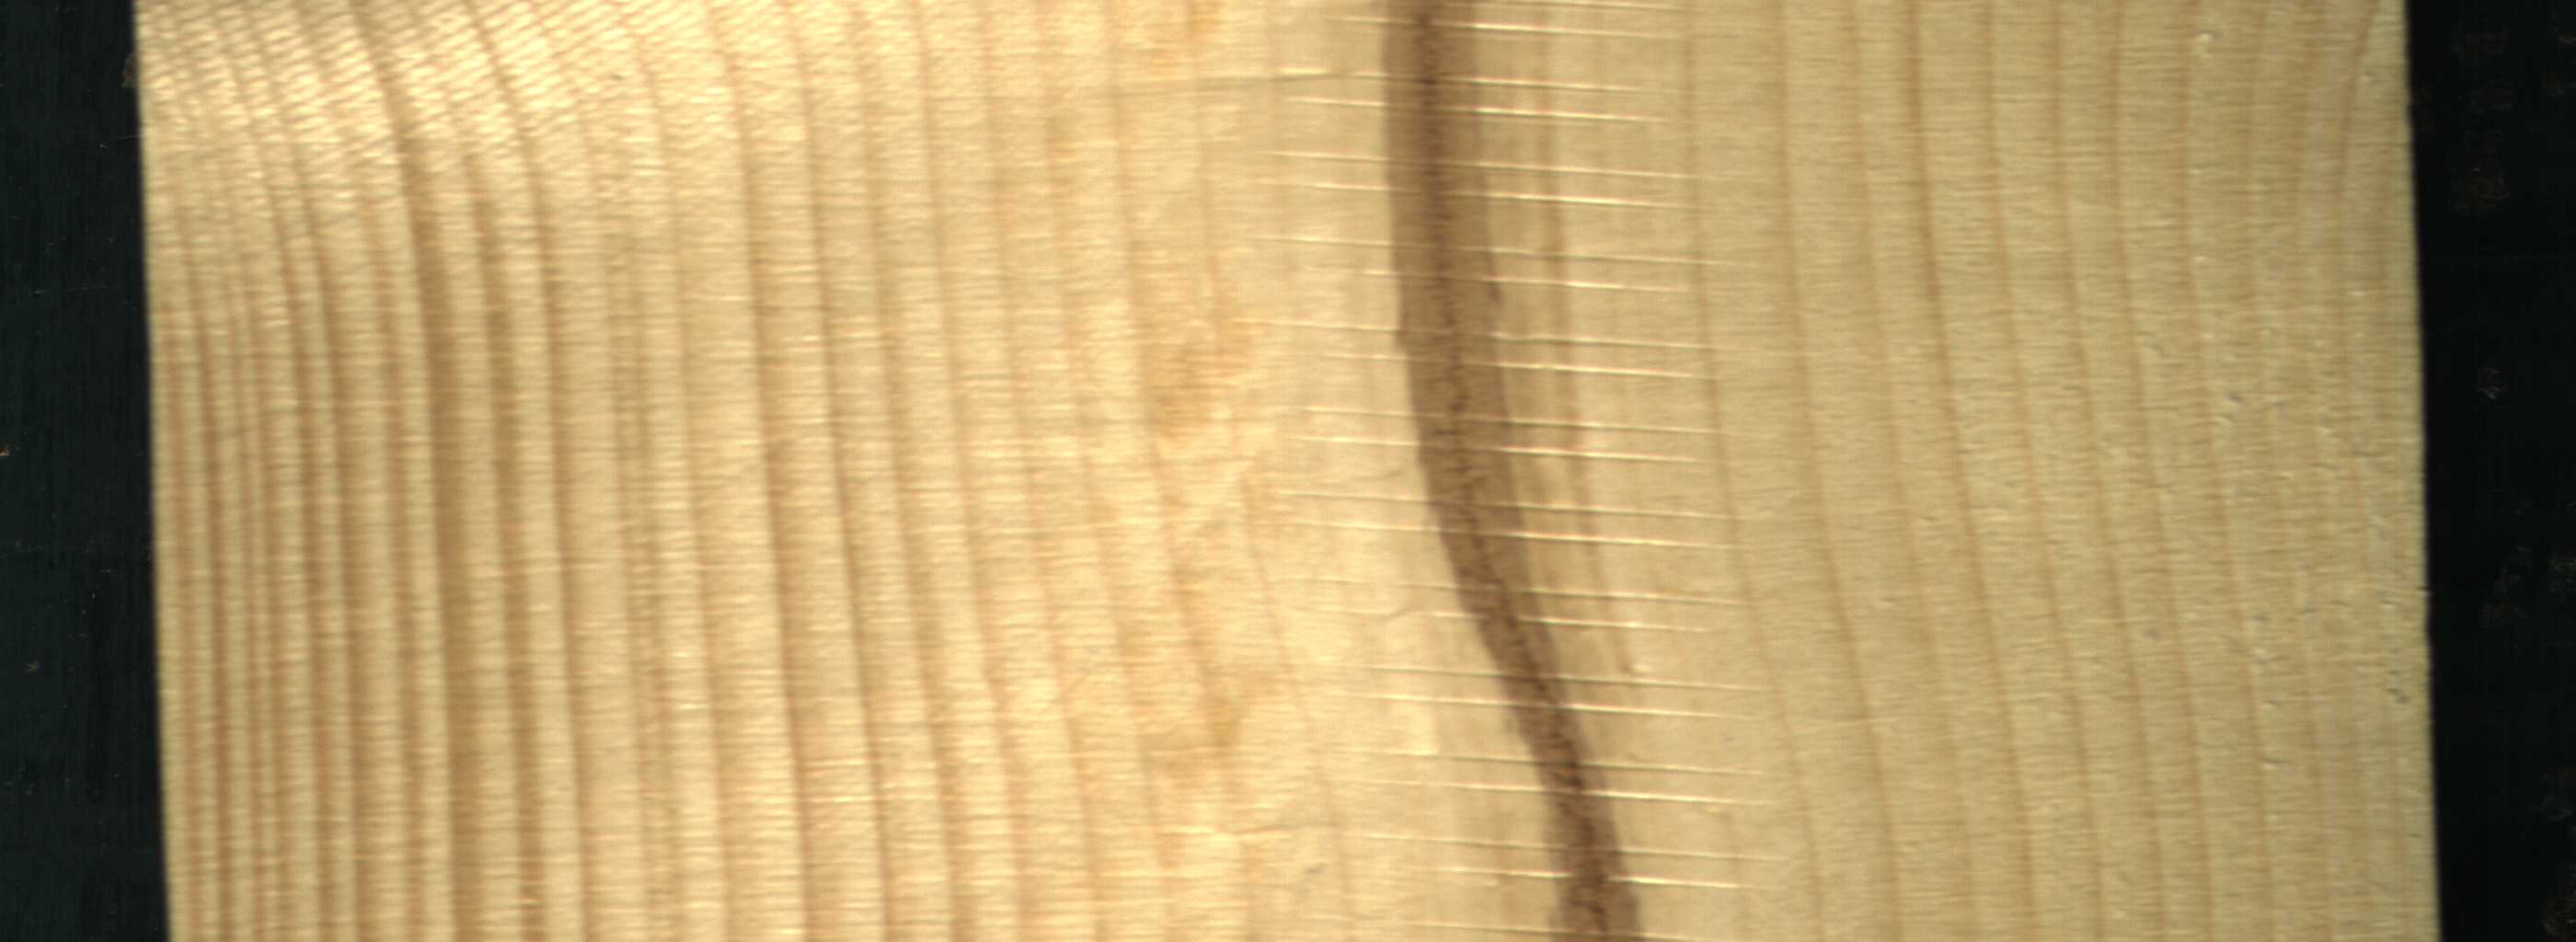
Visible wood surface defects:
Marrow